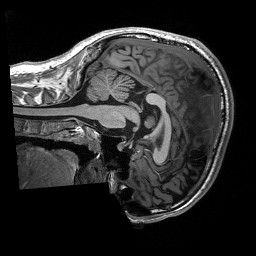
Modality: T1w
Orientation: sagittal
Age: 20
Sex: male
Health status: healthy
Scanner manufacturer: siemens
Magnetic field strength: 3 T
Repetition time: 2.53 s
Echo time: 0.00227 s